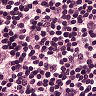
Metastatic tissue present: no